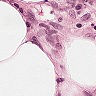
Metastatic tissue present: no